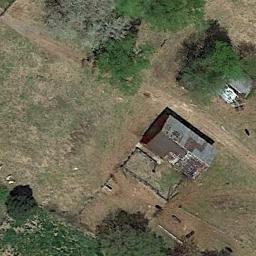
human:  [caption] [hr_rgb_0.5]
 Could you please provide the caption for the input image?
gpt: In a sparse residential area there is a gray house and a few green trees, And a clearing .

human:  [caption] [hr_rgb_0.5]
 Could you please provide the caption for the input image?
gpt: There are many trees beside the sparse residential .

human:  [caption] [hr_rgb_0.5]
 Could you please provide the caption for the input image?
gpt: A path leads to this house with black roof .

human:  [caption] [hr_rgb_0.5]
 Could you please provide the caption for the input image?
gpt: The sparse residential is on the bare land next to grass and some trees .

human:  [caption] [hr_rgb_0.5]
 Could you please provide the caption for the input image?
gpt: A sparse residential area with some green trees and a building .